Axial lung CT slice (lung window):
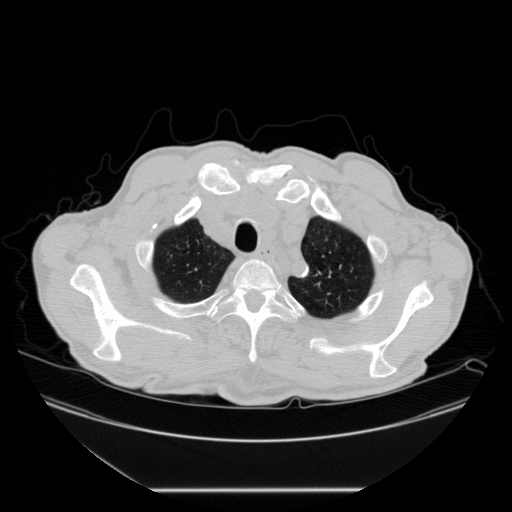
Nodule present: no